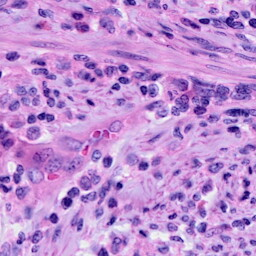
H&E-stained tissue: Cervix